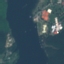
Land use / land cover: River